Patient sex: F
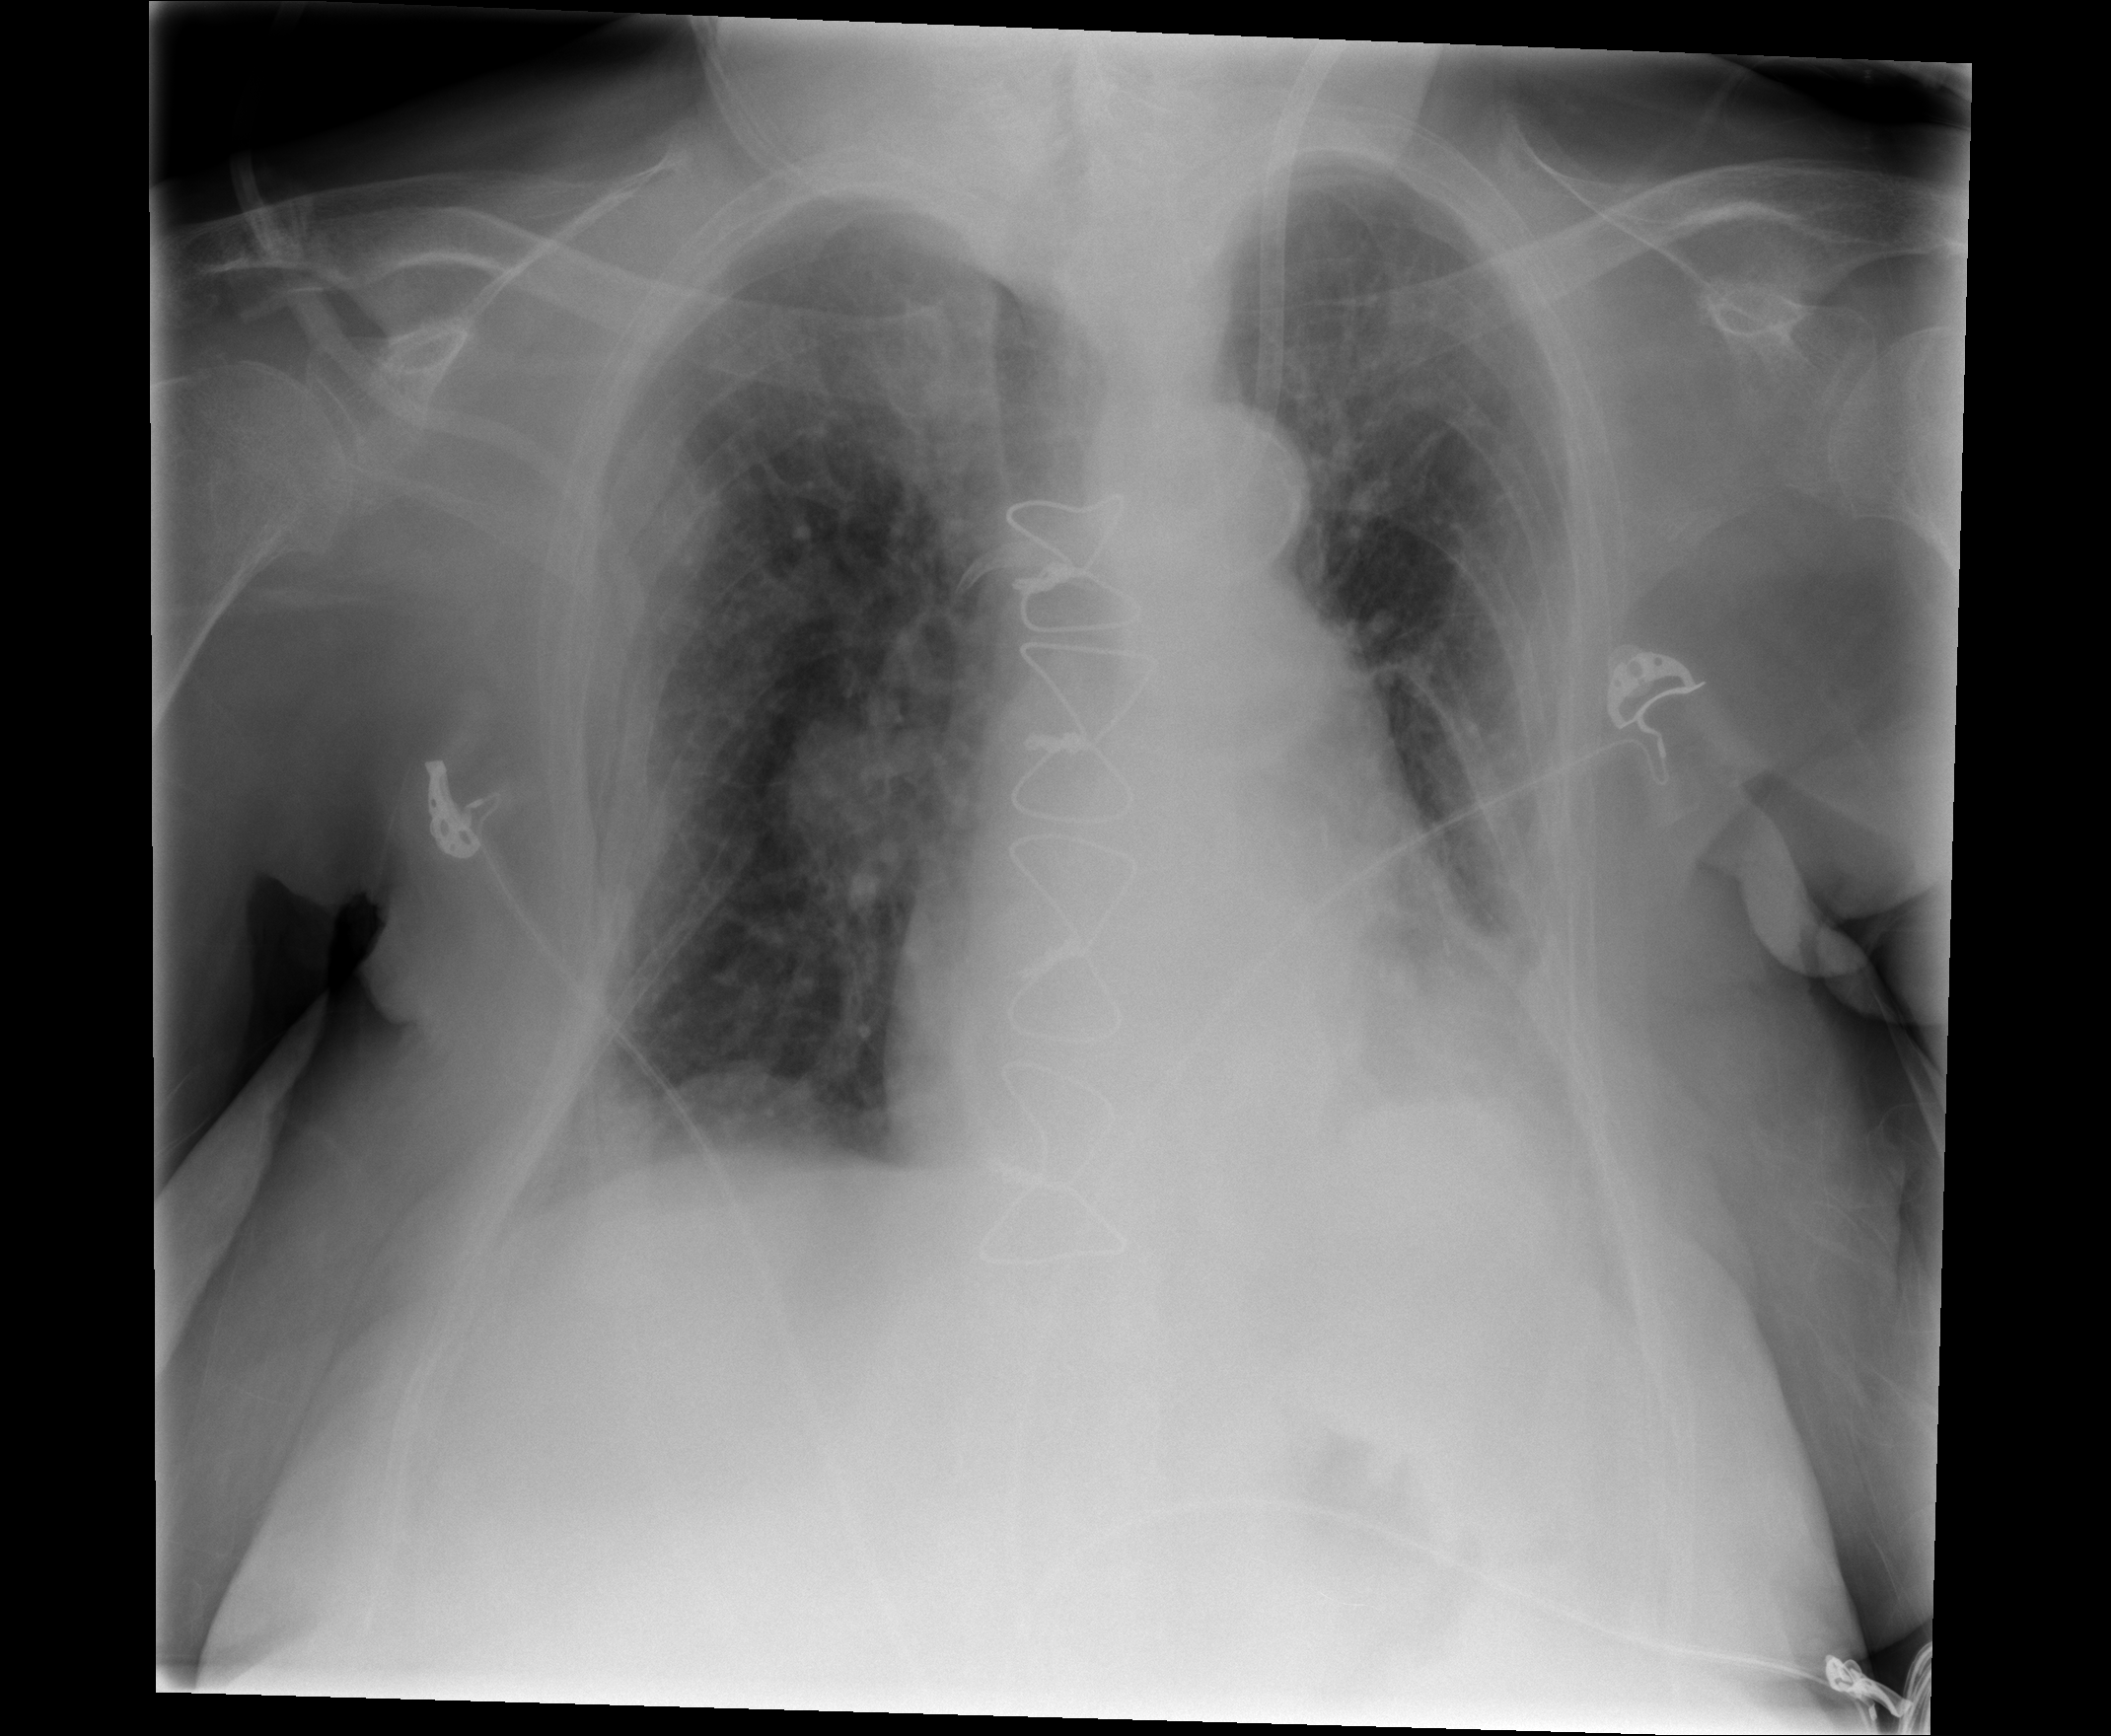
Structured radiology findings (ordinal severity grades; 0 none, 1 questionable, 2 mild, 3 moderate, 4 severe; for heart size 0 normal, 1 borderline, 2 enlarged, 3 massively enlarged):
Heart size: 0
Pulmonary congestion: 1
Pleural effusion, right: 0
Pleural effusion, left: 2
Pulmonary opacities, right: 0
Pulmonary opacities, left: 0
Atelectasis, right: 1
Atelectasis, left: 2